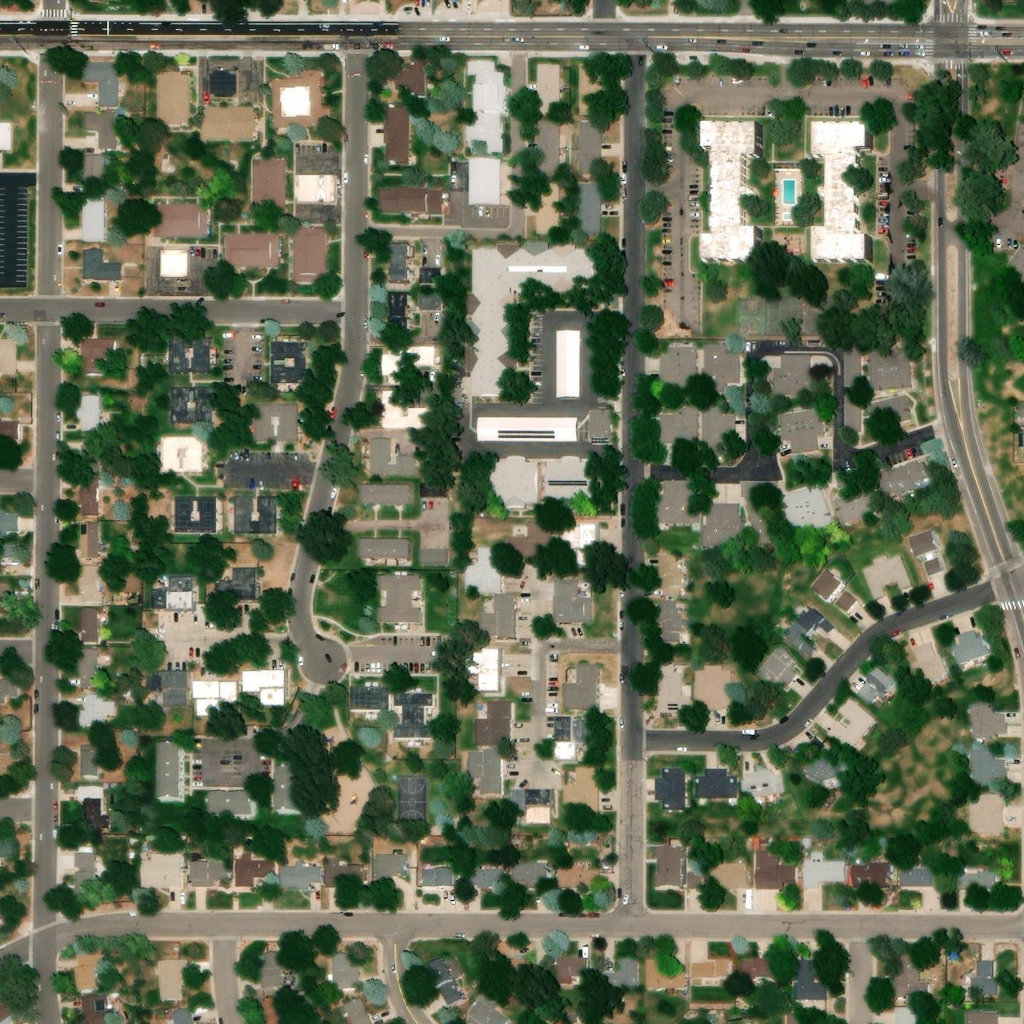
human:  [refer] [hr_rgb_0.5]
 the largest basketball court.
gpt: <box>[[38, 75, 41, 80, 0]]</box>